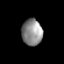
Tissue: prostate
Cell type: Epithelial cells
Senescence score: 0.3075
Nuclear area (px): 530
Mean DAPI intensity: 140.743